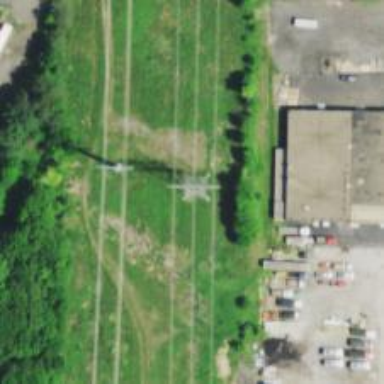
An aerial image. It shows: Lattice structure tower used for power distribution.